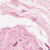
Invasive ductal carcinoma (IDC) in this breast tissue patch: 0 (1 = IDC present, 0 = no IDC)